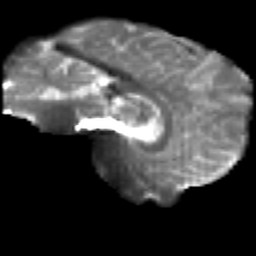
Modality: T2w
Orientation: sagittal
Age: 25
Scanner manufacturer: siemens
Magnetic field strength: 3 T
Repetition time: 2.2 s
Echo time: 0.084 s